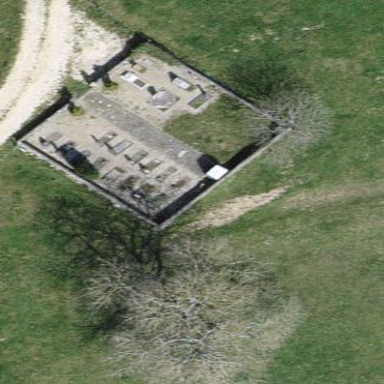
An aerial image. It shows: Cemetery.